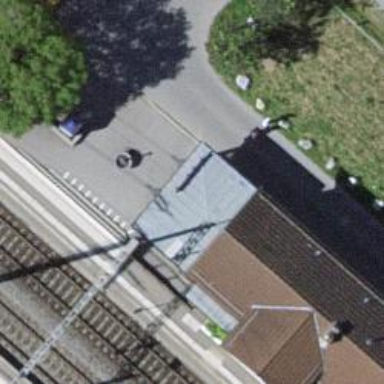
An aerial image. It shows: Shelter for public transport.